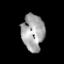
Tissue: prostate
Cell type: Myeloid cells
Senescence score: 0.2473
Nuclear area (px): 812
Mean DAPI intensity: 164.038